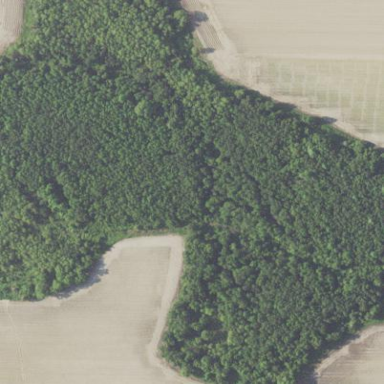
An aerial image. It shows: Beautiful woodland area.